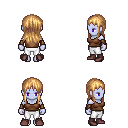
a pixel art fantasy rpg character, female body template, dark elf, purple skin, brown pirate shirt, white pants, light blonde unkempt hairstyle, leather bracers, maroon shoes, four views (front, back, left, right), 2x2 character sprite sheet, small pixel art, hard edges, no anti-aliasing